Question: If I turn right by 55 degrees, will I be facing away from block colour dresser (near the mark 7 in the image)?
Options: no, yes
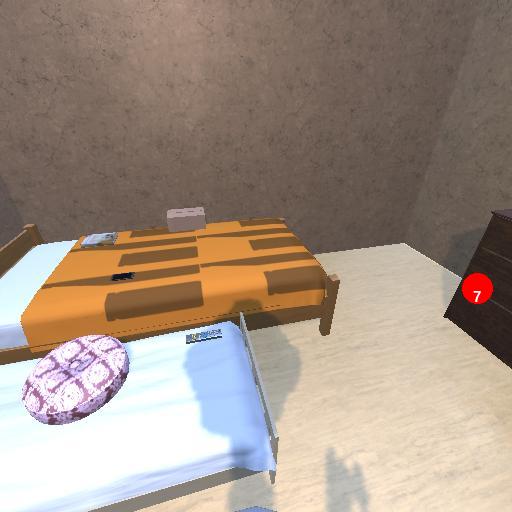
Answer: no